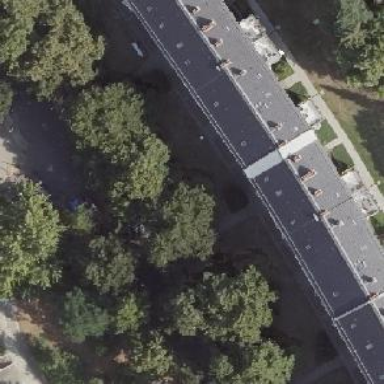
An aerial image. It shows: Beautiful avenue lined with deciduous broadleaved trees.